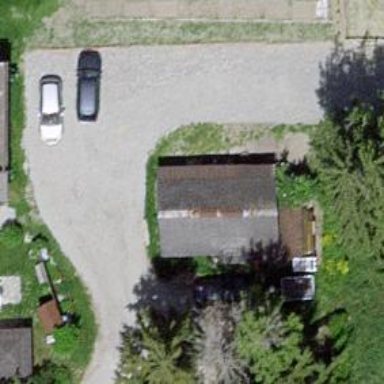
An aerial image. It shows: Simple house.